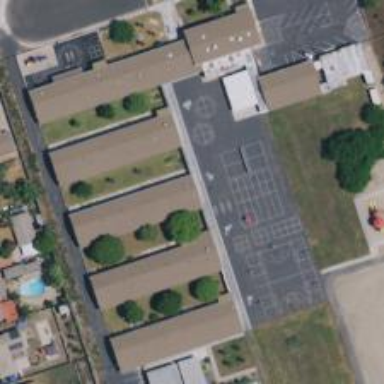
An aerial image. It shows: School.